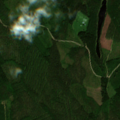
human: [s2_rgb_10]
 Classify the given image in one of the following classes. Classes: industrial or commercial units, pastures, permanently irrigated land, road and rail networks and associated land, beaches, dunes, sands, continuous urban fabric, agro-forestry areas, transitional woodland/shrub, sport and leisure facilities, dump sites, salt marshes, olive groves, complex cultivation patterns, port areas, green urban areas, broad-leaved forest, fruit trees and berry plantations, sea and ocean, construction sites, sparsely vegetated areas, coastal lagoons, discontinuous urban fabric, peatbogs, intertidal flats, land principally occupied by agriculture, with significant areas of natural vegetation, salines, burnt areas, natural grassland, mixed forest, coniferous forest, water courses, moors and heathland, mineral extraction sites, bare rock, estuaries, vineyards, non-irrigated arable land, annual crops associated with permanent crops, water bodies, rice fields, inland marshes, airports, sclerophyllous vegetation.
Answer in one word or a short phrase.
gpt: coniferous forest, mixed forest, transitional woodland/shrub